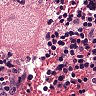
Metastatic tissue present: no